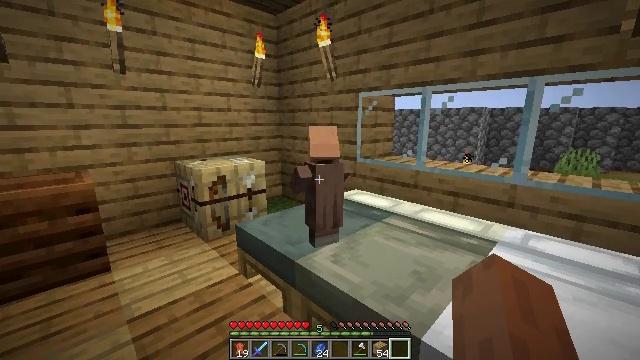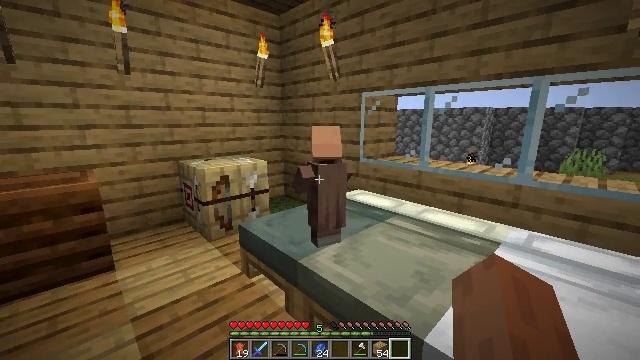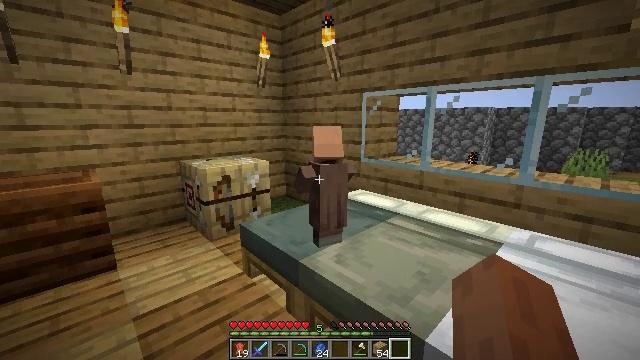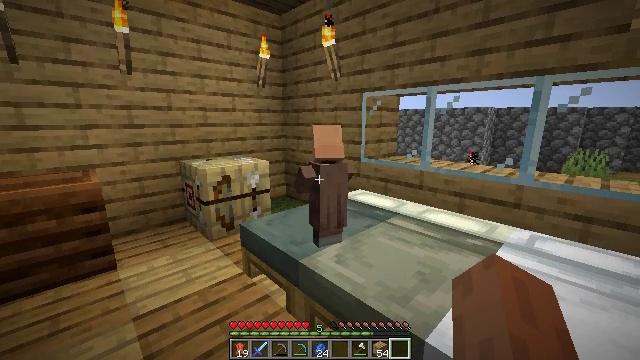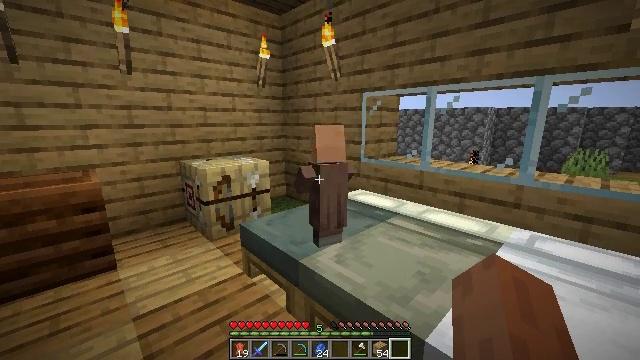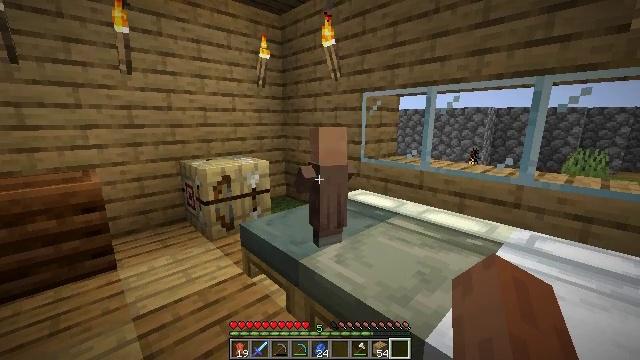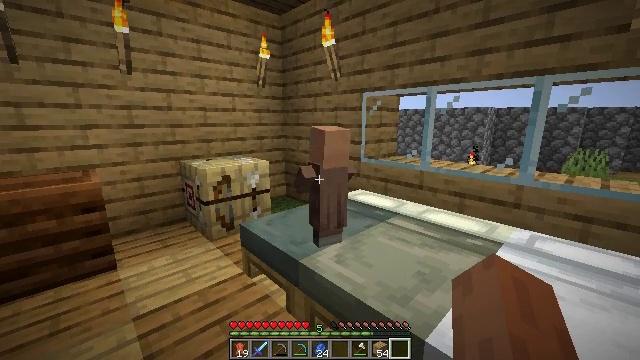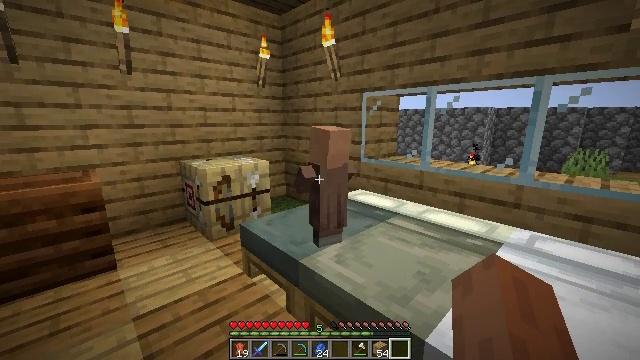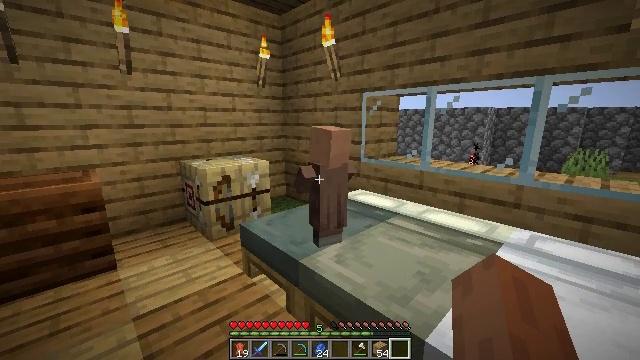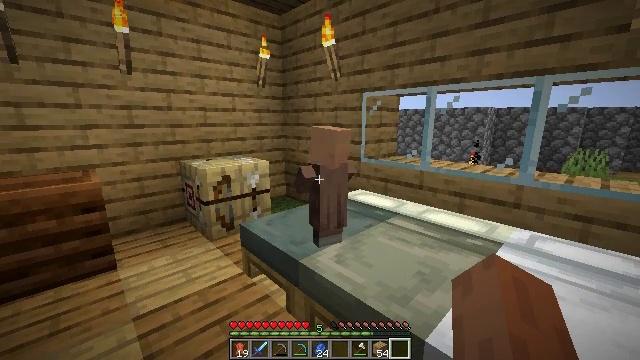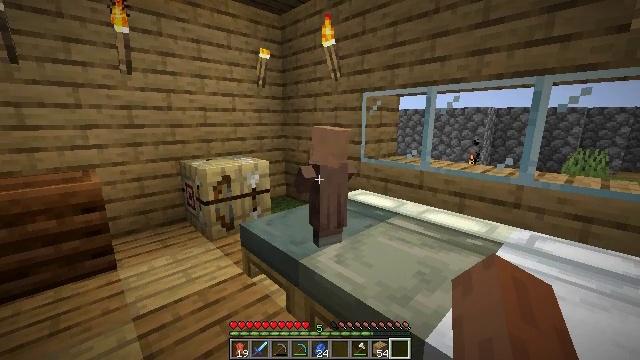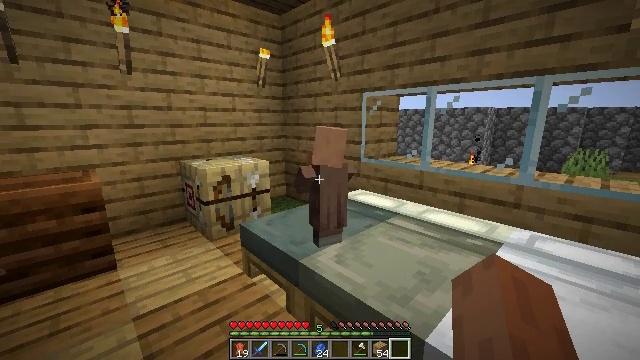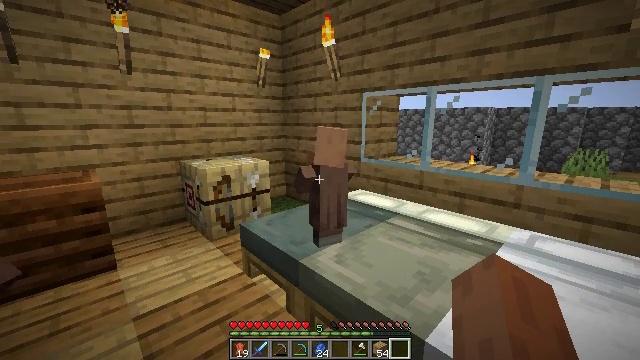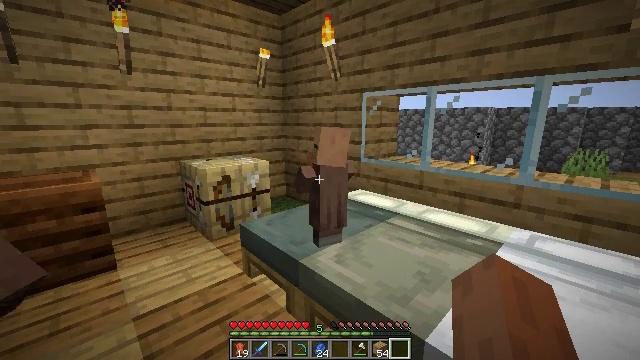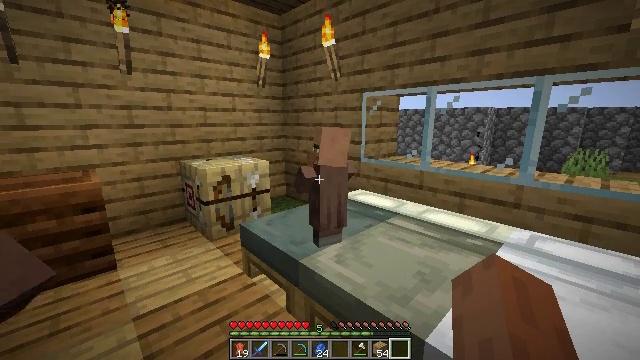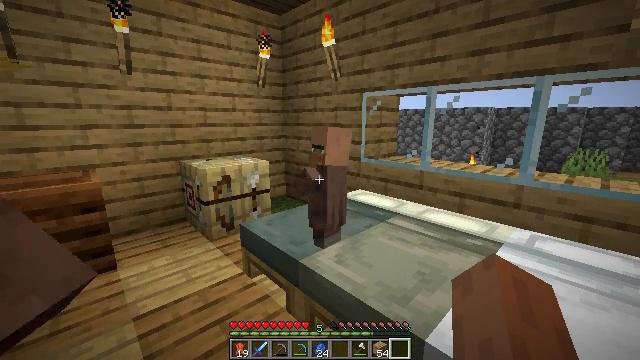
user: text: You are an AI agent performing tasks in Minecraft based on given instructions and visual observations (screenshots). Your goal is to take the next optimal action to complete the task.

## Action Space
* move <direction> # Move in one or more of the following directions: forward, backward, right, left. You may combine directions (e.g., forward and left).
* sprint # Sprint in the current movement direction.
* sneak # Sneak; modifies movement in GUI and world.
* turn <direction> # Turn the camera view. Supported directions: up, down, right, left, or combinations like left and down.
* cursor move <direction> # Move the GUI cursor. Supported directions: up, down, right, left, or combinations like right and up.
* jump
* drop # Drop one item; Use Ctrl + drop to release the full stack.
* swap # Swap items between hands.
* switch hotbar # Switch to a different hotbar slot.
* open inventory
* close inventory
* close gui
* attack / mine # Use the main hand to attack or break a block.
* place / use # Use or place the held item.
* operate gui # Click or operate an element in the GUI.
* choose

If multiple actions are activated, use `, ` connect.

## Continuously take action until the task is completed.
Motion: motion action
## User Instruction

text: Attack the bookshelf to recycle it.
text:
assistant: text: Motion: no_op
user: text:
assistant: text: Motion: no_op
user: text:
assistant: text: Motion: no_op
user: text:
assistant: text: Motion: no_op
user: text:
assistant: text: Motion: no_op
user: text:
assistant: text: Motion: no_op
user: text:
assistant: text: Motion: no_op
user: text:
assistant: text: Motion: no_op
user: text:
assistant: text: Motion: no_op
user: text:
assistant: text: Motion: no_op
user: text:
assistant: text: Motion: no_op
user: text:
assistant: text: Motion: no_op
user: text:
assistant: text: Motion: no_op
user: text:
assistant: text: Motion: no_op
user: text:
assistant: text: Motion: no_op
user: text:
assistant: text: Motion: no_op
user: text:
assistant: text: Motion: no_op
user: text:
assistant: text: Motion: no_op
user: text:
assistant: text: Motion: no_op
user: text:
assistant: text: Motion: no_op
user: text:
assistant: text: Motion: no_op
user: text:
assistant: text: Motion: no_op
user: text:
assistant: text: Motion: no_op
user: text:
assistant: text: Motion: no_op
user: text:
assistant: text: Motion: no_op
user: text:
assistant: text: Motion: no_op
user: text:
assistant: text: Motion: no_op
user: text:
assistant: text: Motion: no_op
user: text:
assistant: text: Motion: no_op
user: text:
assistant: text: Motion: no_op